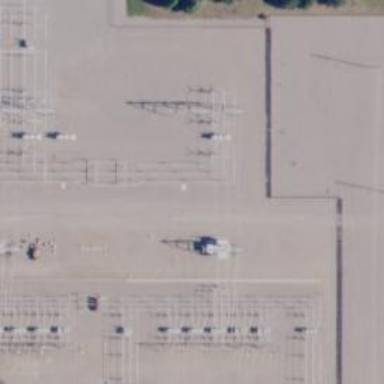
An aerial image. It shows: Switch for power supply.